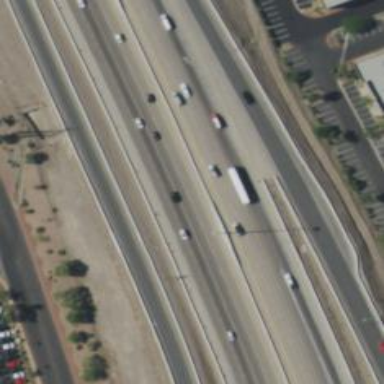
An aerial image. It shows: Motorway.